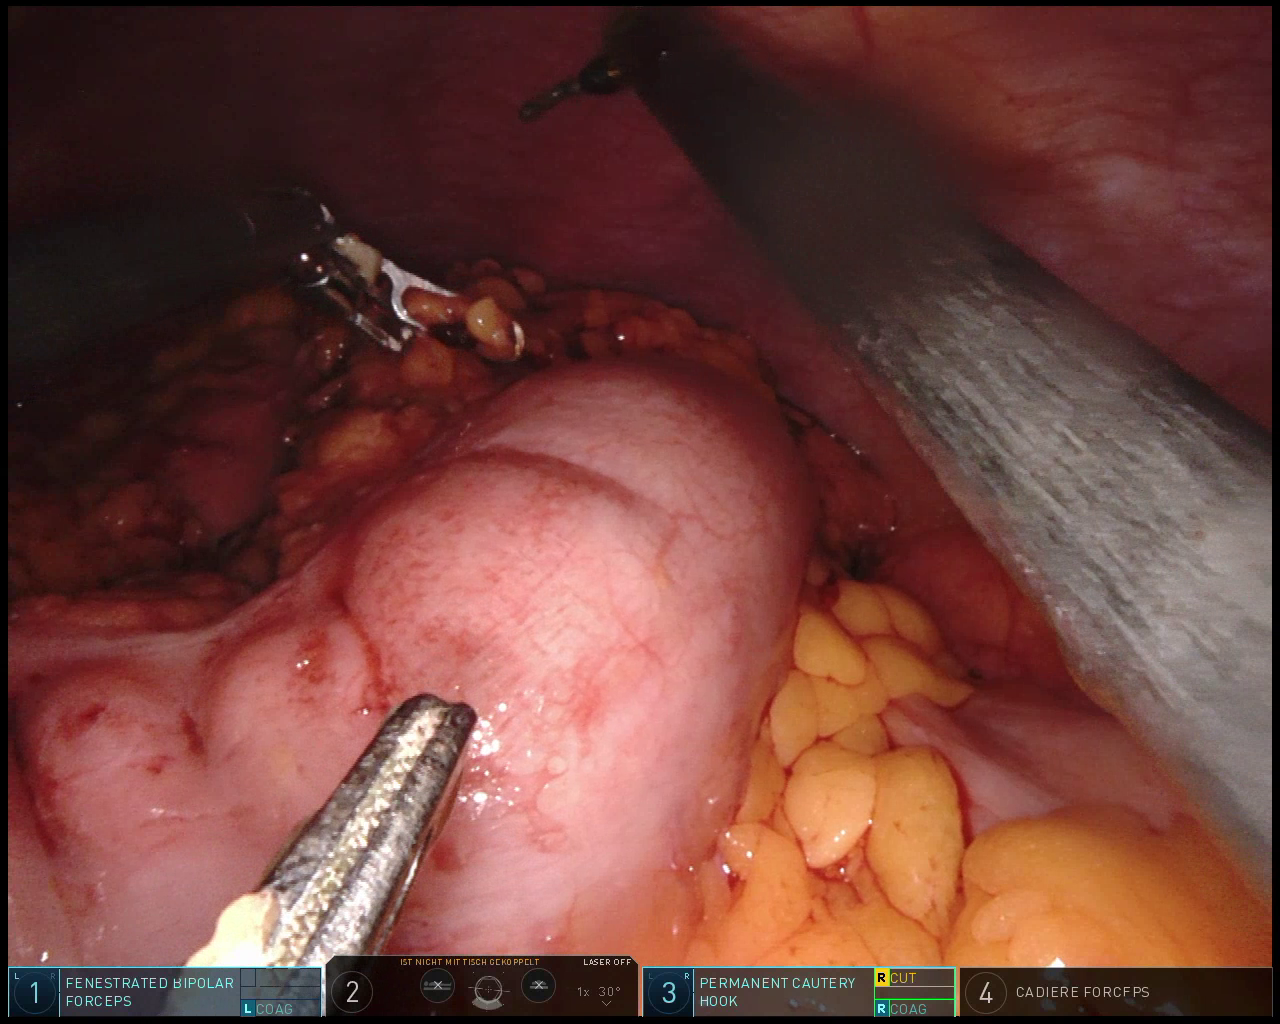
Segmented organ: abdominal_wall
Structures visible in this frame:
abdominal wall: yes
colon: yes
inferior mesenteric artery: no
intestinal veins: no
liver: no
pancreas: no
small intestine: no
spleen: no
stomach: no
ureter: no
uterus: no
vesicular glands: no